Question: On a single table of musicians and instruments, musicians will be playing multiple instruments and multiple musicians may play each instrument.
Ultimately, I want to collect two lists: Who is playing each instrument and What each person is playing?
How can I do that using the table below?

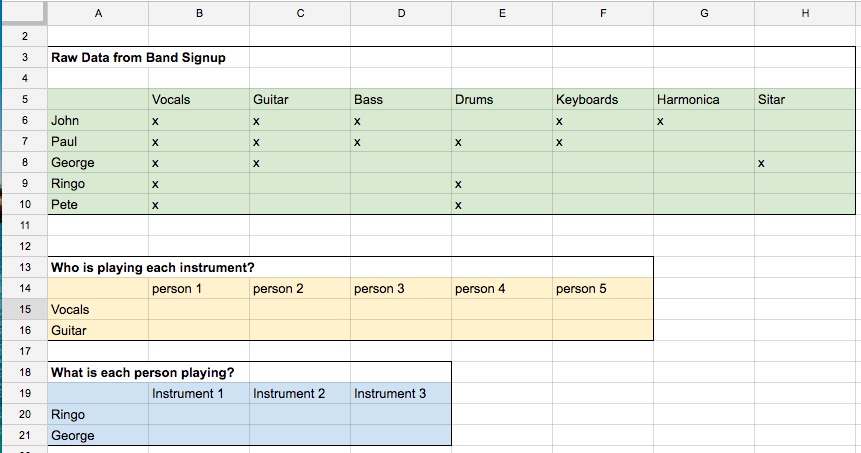
Answer: You can do this with two filter formulas:
For the first chart marking who is on each instrument:
'''
=TRANSPOSE(FILTER(A6:A10,B6:B10="x"))
'''
if you want to make this one more dynamic by just pointing to the instrument name you modify it to this:
'''
=transpose(filter(A6:A10,indirect(address(6,MATCH($A16,$A$5:$H$5,))&":"&address(10,MATCH($A16,$A$5:$H$5,)))="x"))
'''
and the second one:
'''
=FILTER($B$5:$H$5,ISTEXT(FILTER(B5:H10,A5:A10=A20)))
'''
<URL>